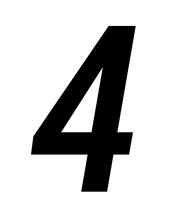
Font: Roboto-Italic_Condensed_Medium_Italic